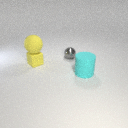
small gray metal sphere behind small yellow rubber cube